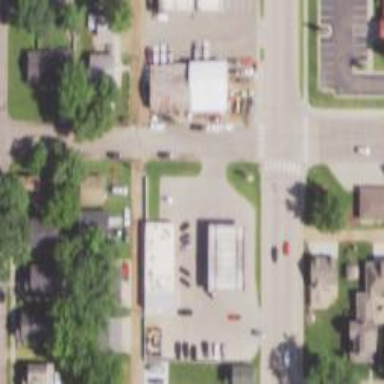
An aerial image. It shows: Convenience shop.